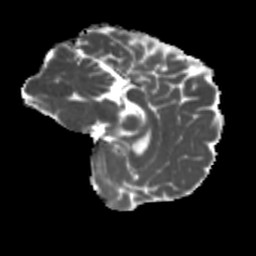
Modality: MD
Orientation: sagittal
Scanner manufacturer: siemens
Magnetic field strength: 3 T
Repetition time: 4 s
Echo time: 0.0594 s